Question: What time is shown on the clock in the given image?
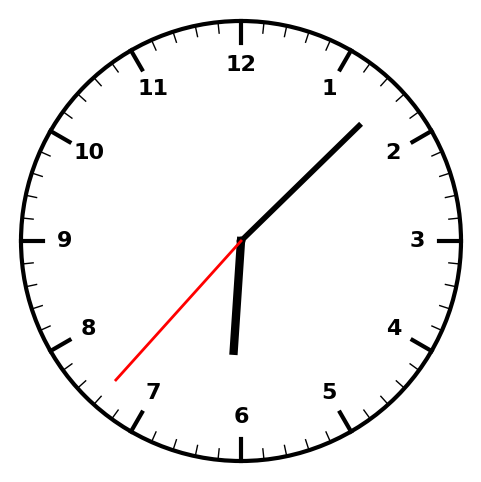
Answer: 06:07:37